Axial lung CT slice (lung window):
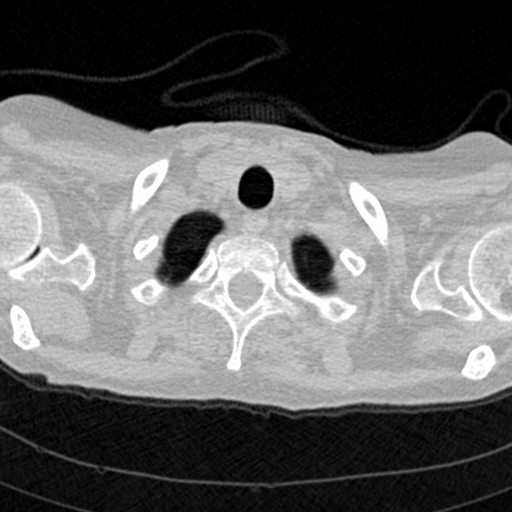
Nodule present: no